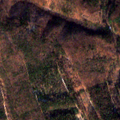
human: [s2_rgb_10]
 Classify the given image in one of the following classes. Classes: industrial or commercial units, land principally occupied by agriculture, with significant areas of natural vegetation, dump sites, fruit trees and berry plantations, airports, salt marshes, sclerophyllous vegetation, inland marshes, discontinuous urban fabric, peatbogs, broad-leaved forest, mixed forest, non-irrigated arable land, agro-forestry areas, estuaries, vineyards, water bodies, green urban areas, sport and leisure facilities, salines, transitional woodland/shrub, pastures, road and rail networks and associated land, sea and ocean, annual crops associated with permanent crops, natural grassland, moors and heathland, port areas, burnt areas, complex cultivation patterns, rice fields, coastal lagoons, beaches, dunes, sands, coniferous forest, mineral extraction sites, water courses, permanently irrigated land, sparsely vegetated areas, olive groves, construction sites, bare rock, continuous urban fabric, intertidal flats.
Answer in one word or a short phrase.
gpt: broad-leaved forest, mixed forest